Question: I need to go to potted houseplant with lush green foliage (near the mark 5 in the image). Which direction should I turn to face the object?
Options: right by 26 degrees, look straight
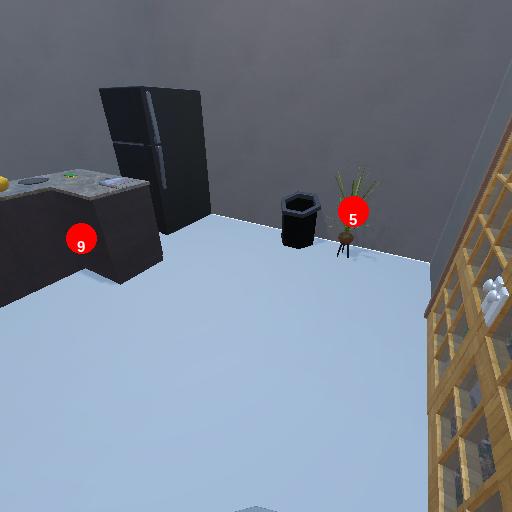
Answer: right by 26 degrees